Question: I am confused here:
If I run 'java' from 'cmd' then the command runs succesfully.
But I have neither set 'JAVA_HOME' nor '%JRE_HOME%' nor added java/jre installation directory in my 'PATH'.
So when I do
'''
echo %JAVA_HOME%
'''
No JAVA_HOME is displayed (expected since I have not set it)
If I do:
echo %JRE_HOME%'
No JRE_HOME is displayed (expected since I have not set it)
and when I do
'''
echo %PATH%
'''
no directory in the PATH points to a java installation. Expected since I have not modified PATH to add java.
PATH is:
'''
C:\Program Files\Common Files\Microsoft Shared\Windows Live;
C:\Program Files (x86)\Common Files\Microsoft Shared\Windows Live;
C:\Program Files (x86)\AMD APP\bin\x86_64;
C:\Program Files (x86)\AMD APP\bin\x86;
C:\Windows\system32;C:\Windows;
C:\Windows\System32\Wbem;
C:\Windows\System32\WindowsPowerShell\v1.0\;
C:\Program Files (x86)\ATI Technologies\ATI.ACE\Core-Static;
C:\Program Files (x86)\Microsoft SQL Server\100\Tools\Binn\;
C:\Program Files\Microsoft SQL Server\100\Tools\Binn\;
C:\Program Files\Microsoft SQL Server\100\DTS\Binn\;
C:\Program Files (x86)\IDM Computer Solutions\UltraEdit-32;
C:\Program Files (x86)\Windows Live\Shared
'''
So why don't I get 'Bad Command' on running java?

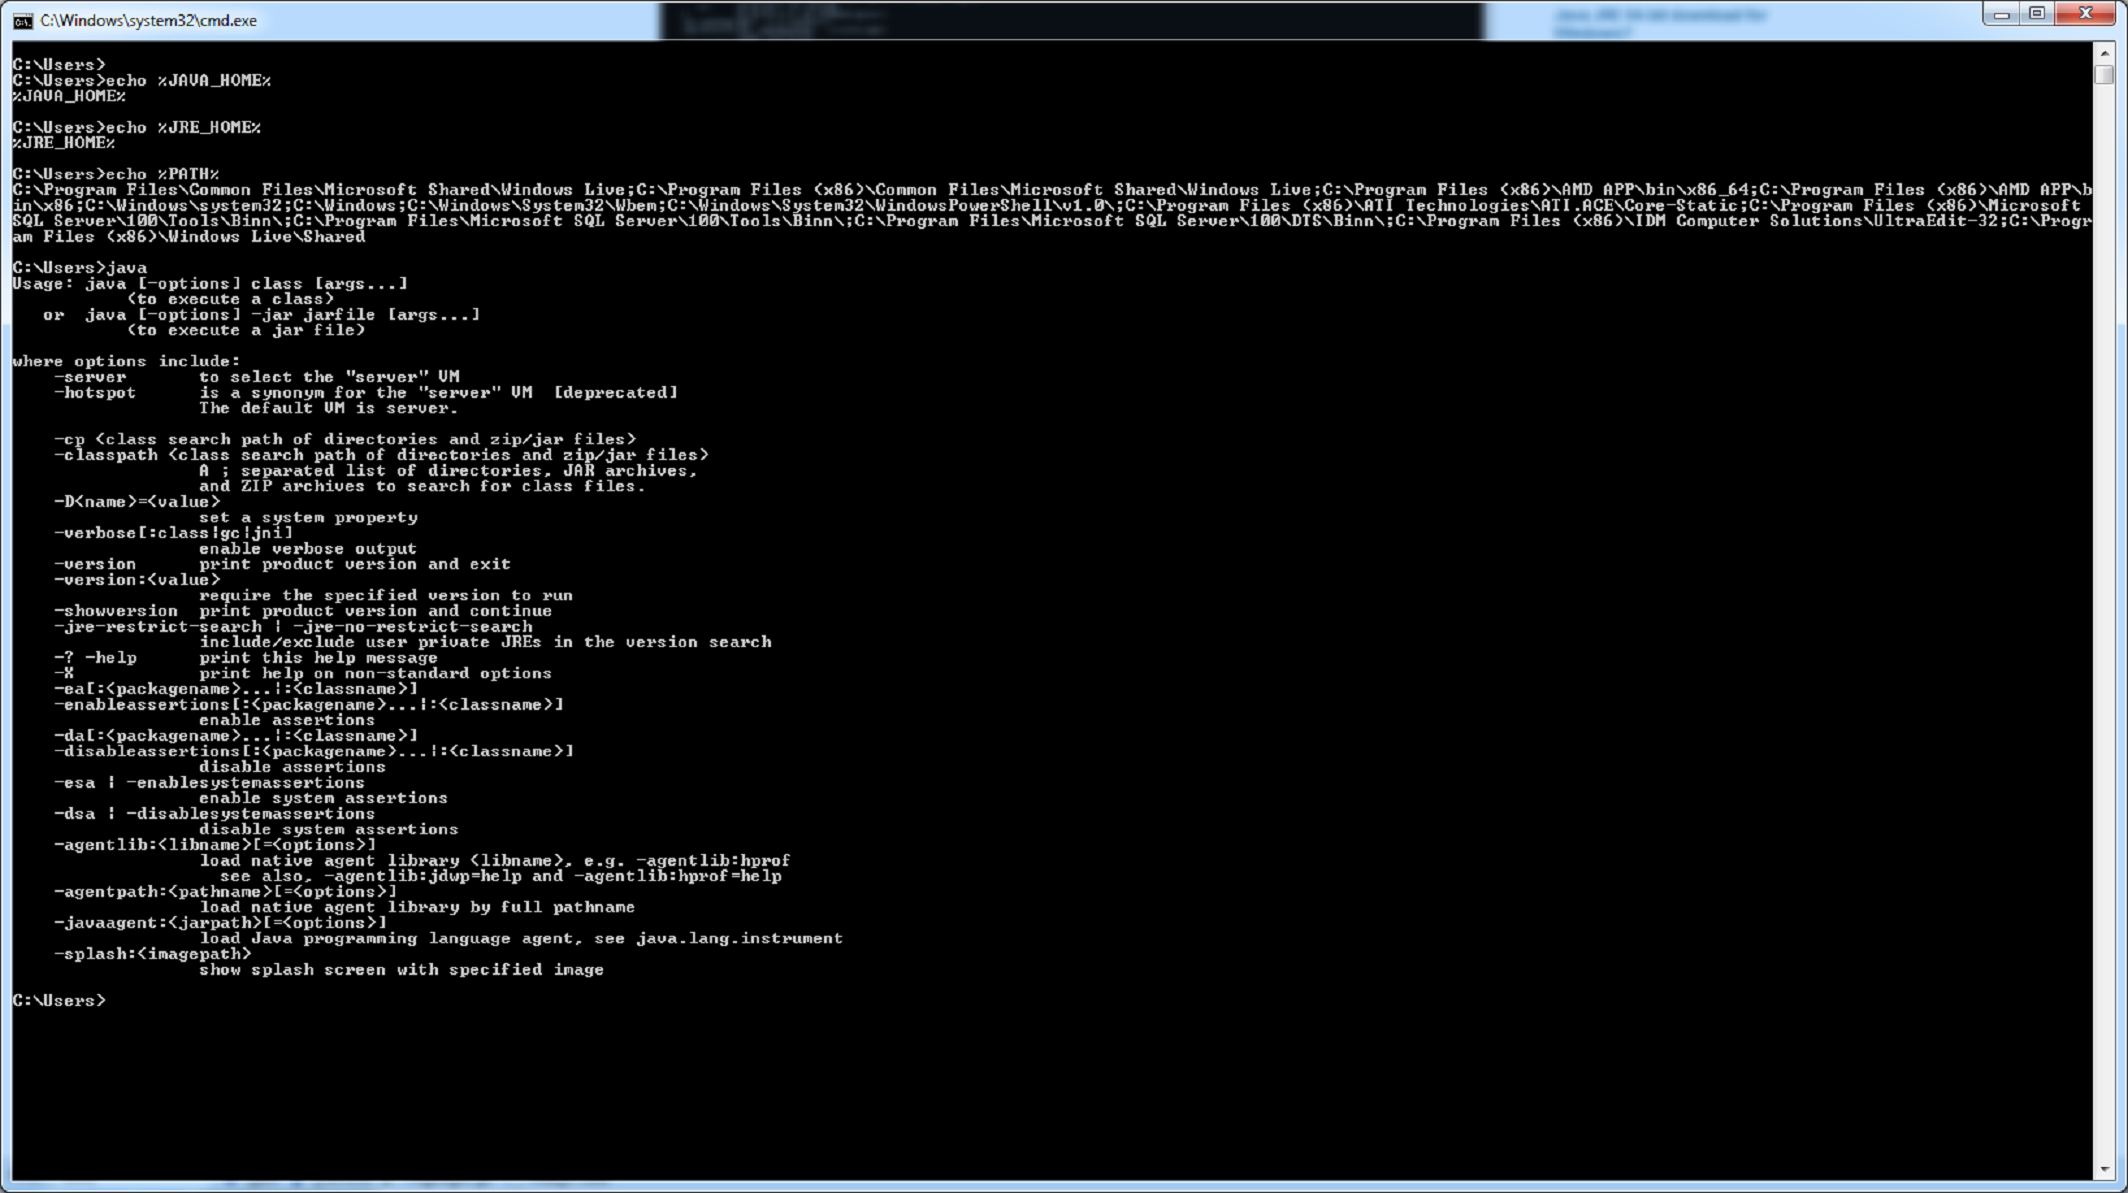
Answer: According to <URL> to "Is there an equivalent of 'which' on windows?", recent versions of Windows include a 'where' command.
So you could try: 'where java.exe'
I can't check right now, but I have a feeling Windows had a java.exe somewhere under 'C:\Windows\System32\'...